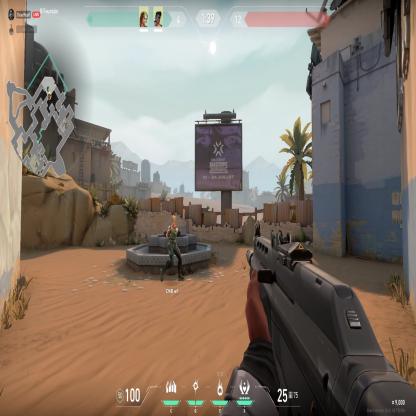
Label: teammate